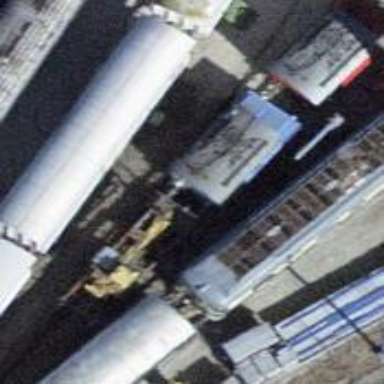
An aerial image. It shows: Railway yard.